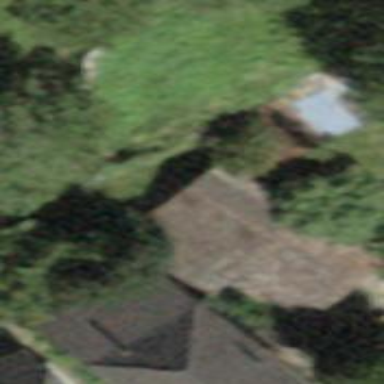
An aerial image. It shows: Detached building.